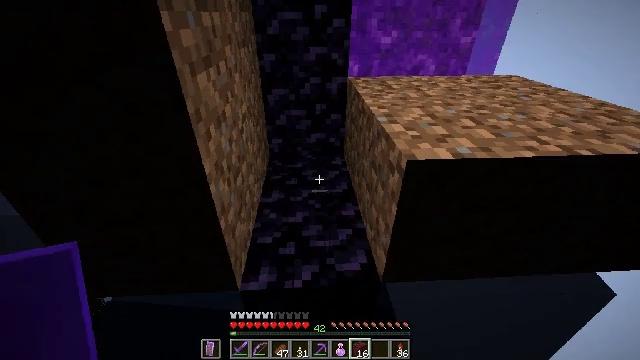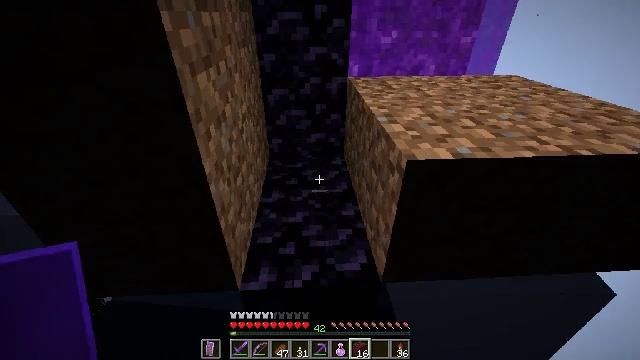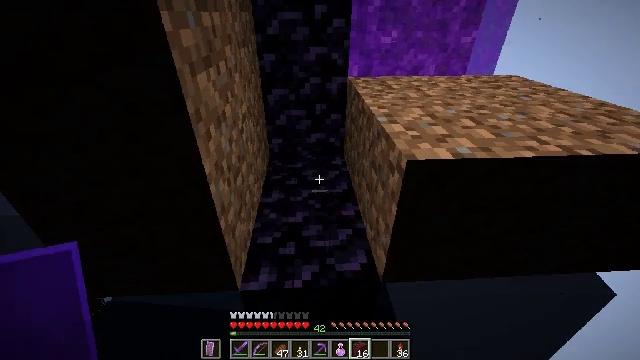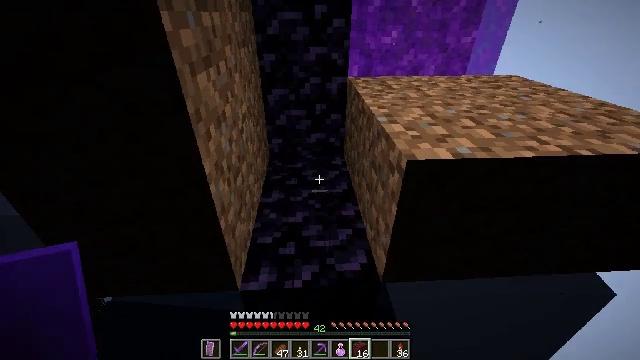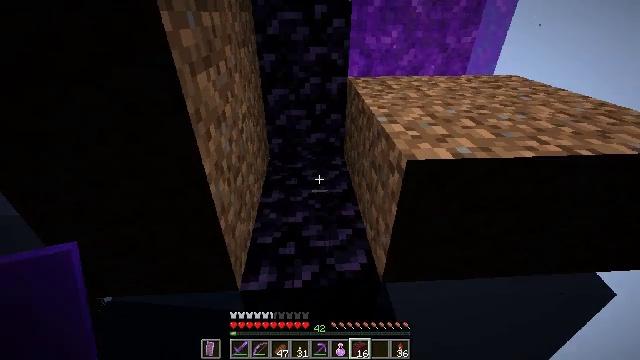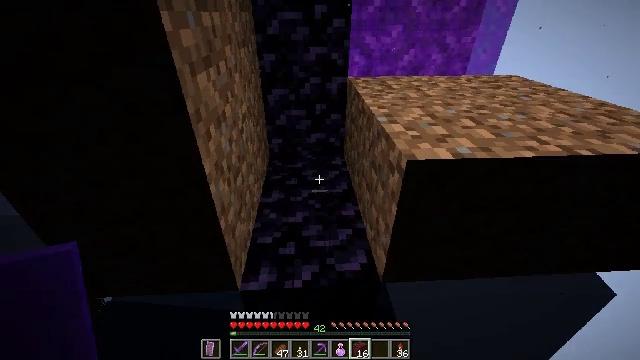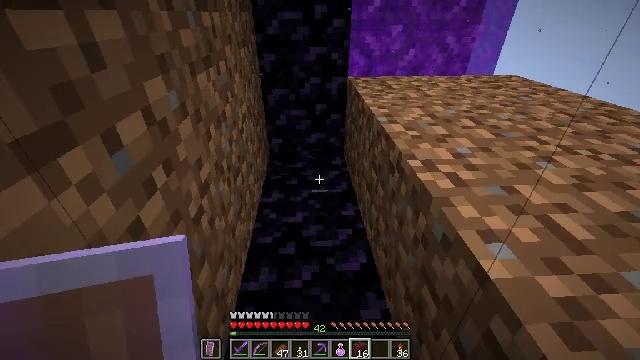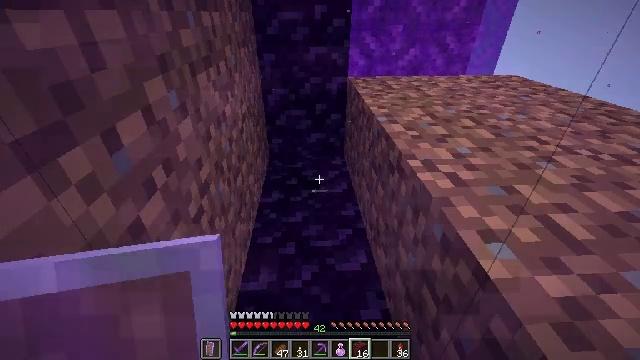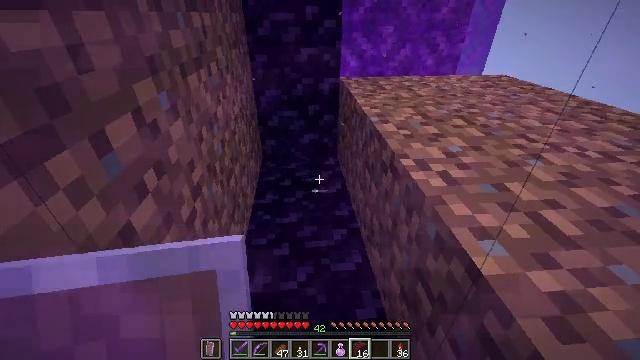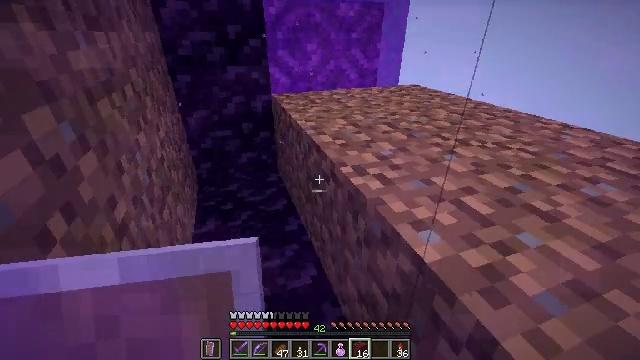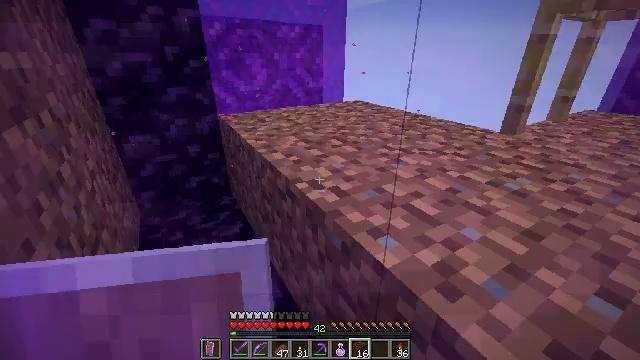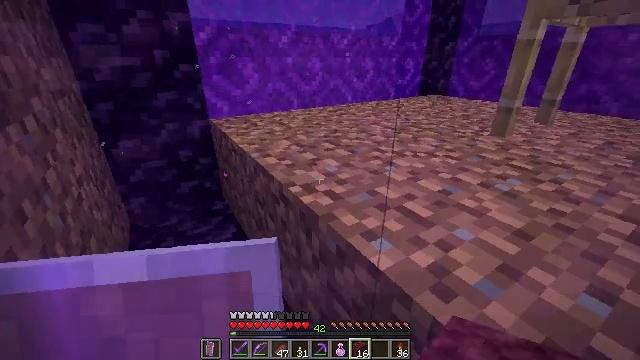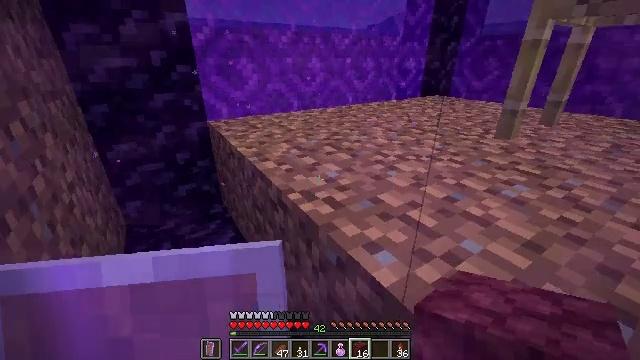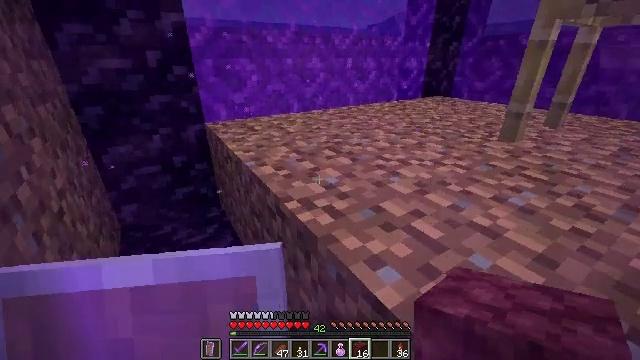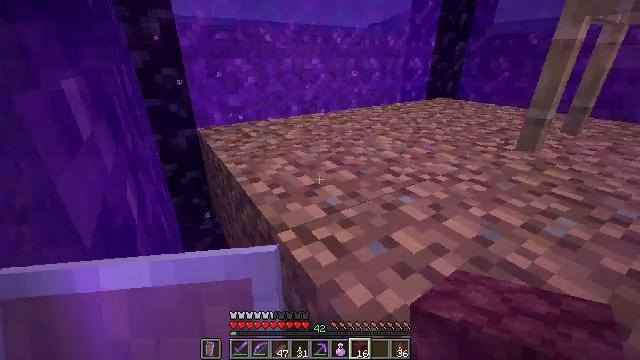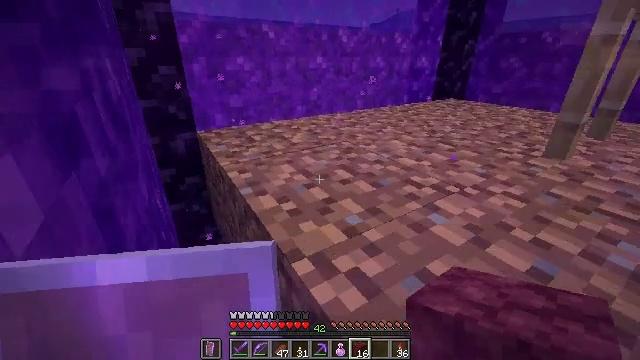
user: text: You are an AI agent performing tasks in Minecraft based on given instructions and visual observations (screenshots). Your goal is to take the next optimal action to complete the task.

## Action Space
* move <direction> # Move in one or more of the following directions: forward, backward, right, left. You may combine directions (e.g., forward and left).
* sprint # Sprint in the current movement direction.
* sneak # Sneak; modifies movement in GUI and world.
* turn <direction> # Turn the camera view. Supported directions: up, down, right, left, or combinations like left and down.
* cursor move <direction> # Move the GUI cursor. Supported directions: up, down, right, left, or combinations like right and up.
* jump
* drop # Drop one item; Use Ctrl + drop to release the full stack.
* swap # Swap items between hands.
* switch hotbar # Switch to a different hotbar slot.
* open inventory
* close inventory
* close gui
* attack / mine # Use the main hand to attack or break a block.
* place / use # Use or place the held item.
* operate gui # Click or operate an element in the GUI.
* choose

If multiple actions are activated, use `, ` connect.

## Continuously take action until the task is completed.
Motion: motion action
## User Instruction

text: mine block cyan shulker box
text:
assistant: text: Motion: no_op
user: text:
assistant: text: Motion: no_op
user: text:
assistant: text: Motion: no_op
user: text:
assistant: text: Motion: no_op
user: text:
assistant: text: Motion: no_op
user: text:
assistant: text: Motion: no_op
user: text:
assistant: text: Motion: no_op
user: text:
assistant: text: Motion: turn right
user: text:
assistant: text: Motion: turn right and up
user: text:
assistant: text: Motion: turn right and up
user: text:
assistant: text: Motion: turn right
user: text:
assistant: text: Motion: move forward
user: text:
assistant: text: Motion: move forward
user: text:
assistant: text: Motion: move forward
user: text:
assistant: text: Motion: move forward
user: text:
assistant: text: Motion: move forward
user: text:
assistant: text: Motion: move forward, turn right, jump
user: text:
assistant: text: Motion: move forward, turn right, jump
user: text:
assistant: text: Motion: move forward, turn right, jump
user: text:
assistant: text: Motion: move forward, turn right and up, jump
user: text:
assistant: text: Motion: move forward, turn right, jump
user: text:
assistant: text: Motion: move forward
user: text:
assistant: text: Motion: move forward
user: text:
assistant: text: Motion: move forward
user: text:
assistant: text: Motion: move forward and move right
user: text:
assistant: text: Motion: move forward and move right, turn left
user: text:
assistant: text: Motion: move right, turn left and up
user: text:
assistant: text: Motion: move right, turn left and up
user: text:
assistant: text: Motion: move right, turn left and up
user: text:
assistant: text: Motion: move right, turn left and up